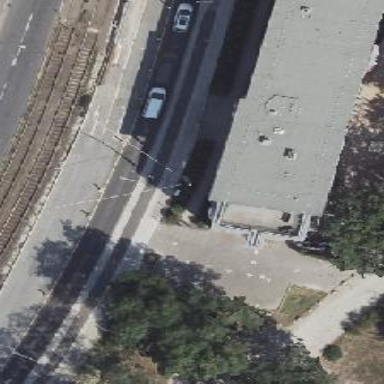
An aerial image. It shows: Flat-roofed kindergarten building.